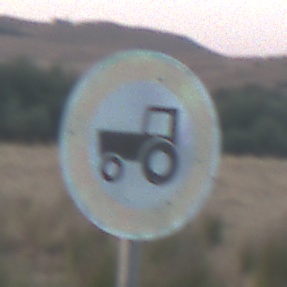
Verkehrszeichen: VerbotKraftfahrzeugeZuegeNichtSchneller25
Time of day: SunriseSunset
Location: Outdoor (Nature)
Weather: Clear
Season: Winter
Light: Natural